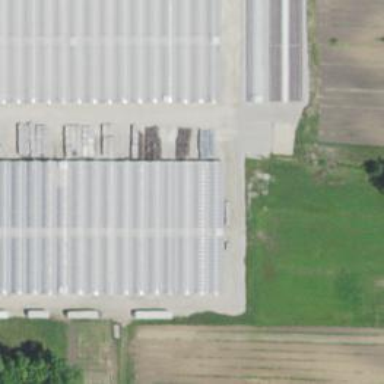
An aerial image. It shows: Greenhouse used for horticulture.